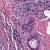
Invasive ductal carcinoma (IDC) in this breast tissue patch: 1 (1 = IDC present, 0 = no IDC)